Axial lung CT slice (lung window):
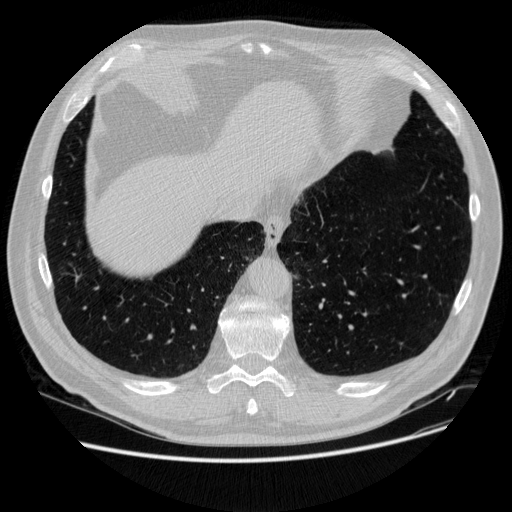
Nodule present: no